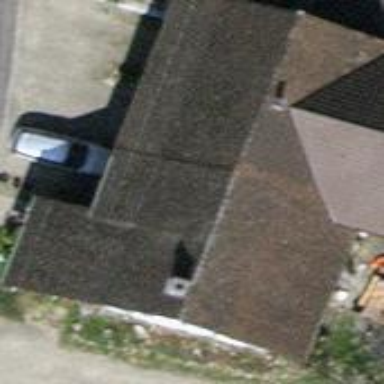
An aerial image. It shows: Gabled roof house.